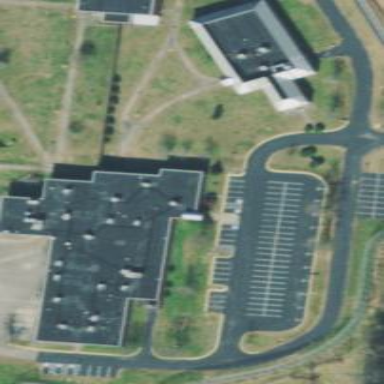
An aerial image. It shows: Prison building with flat roof.